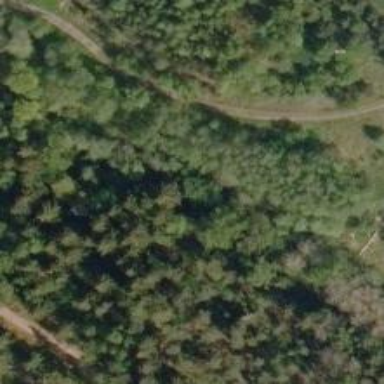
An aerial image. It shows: Path.